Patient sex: M
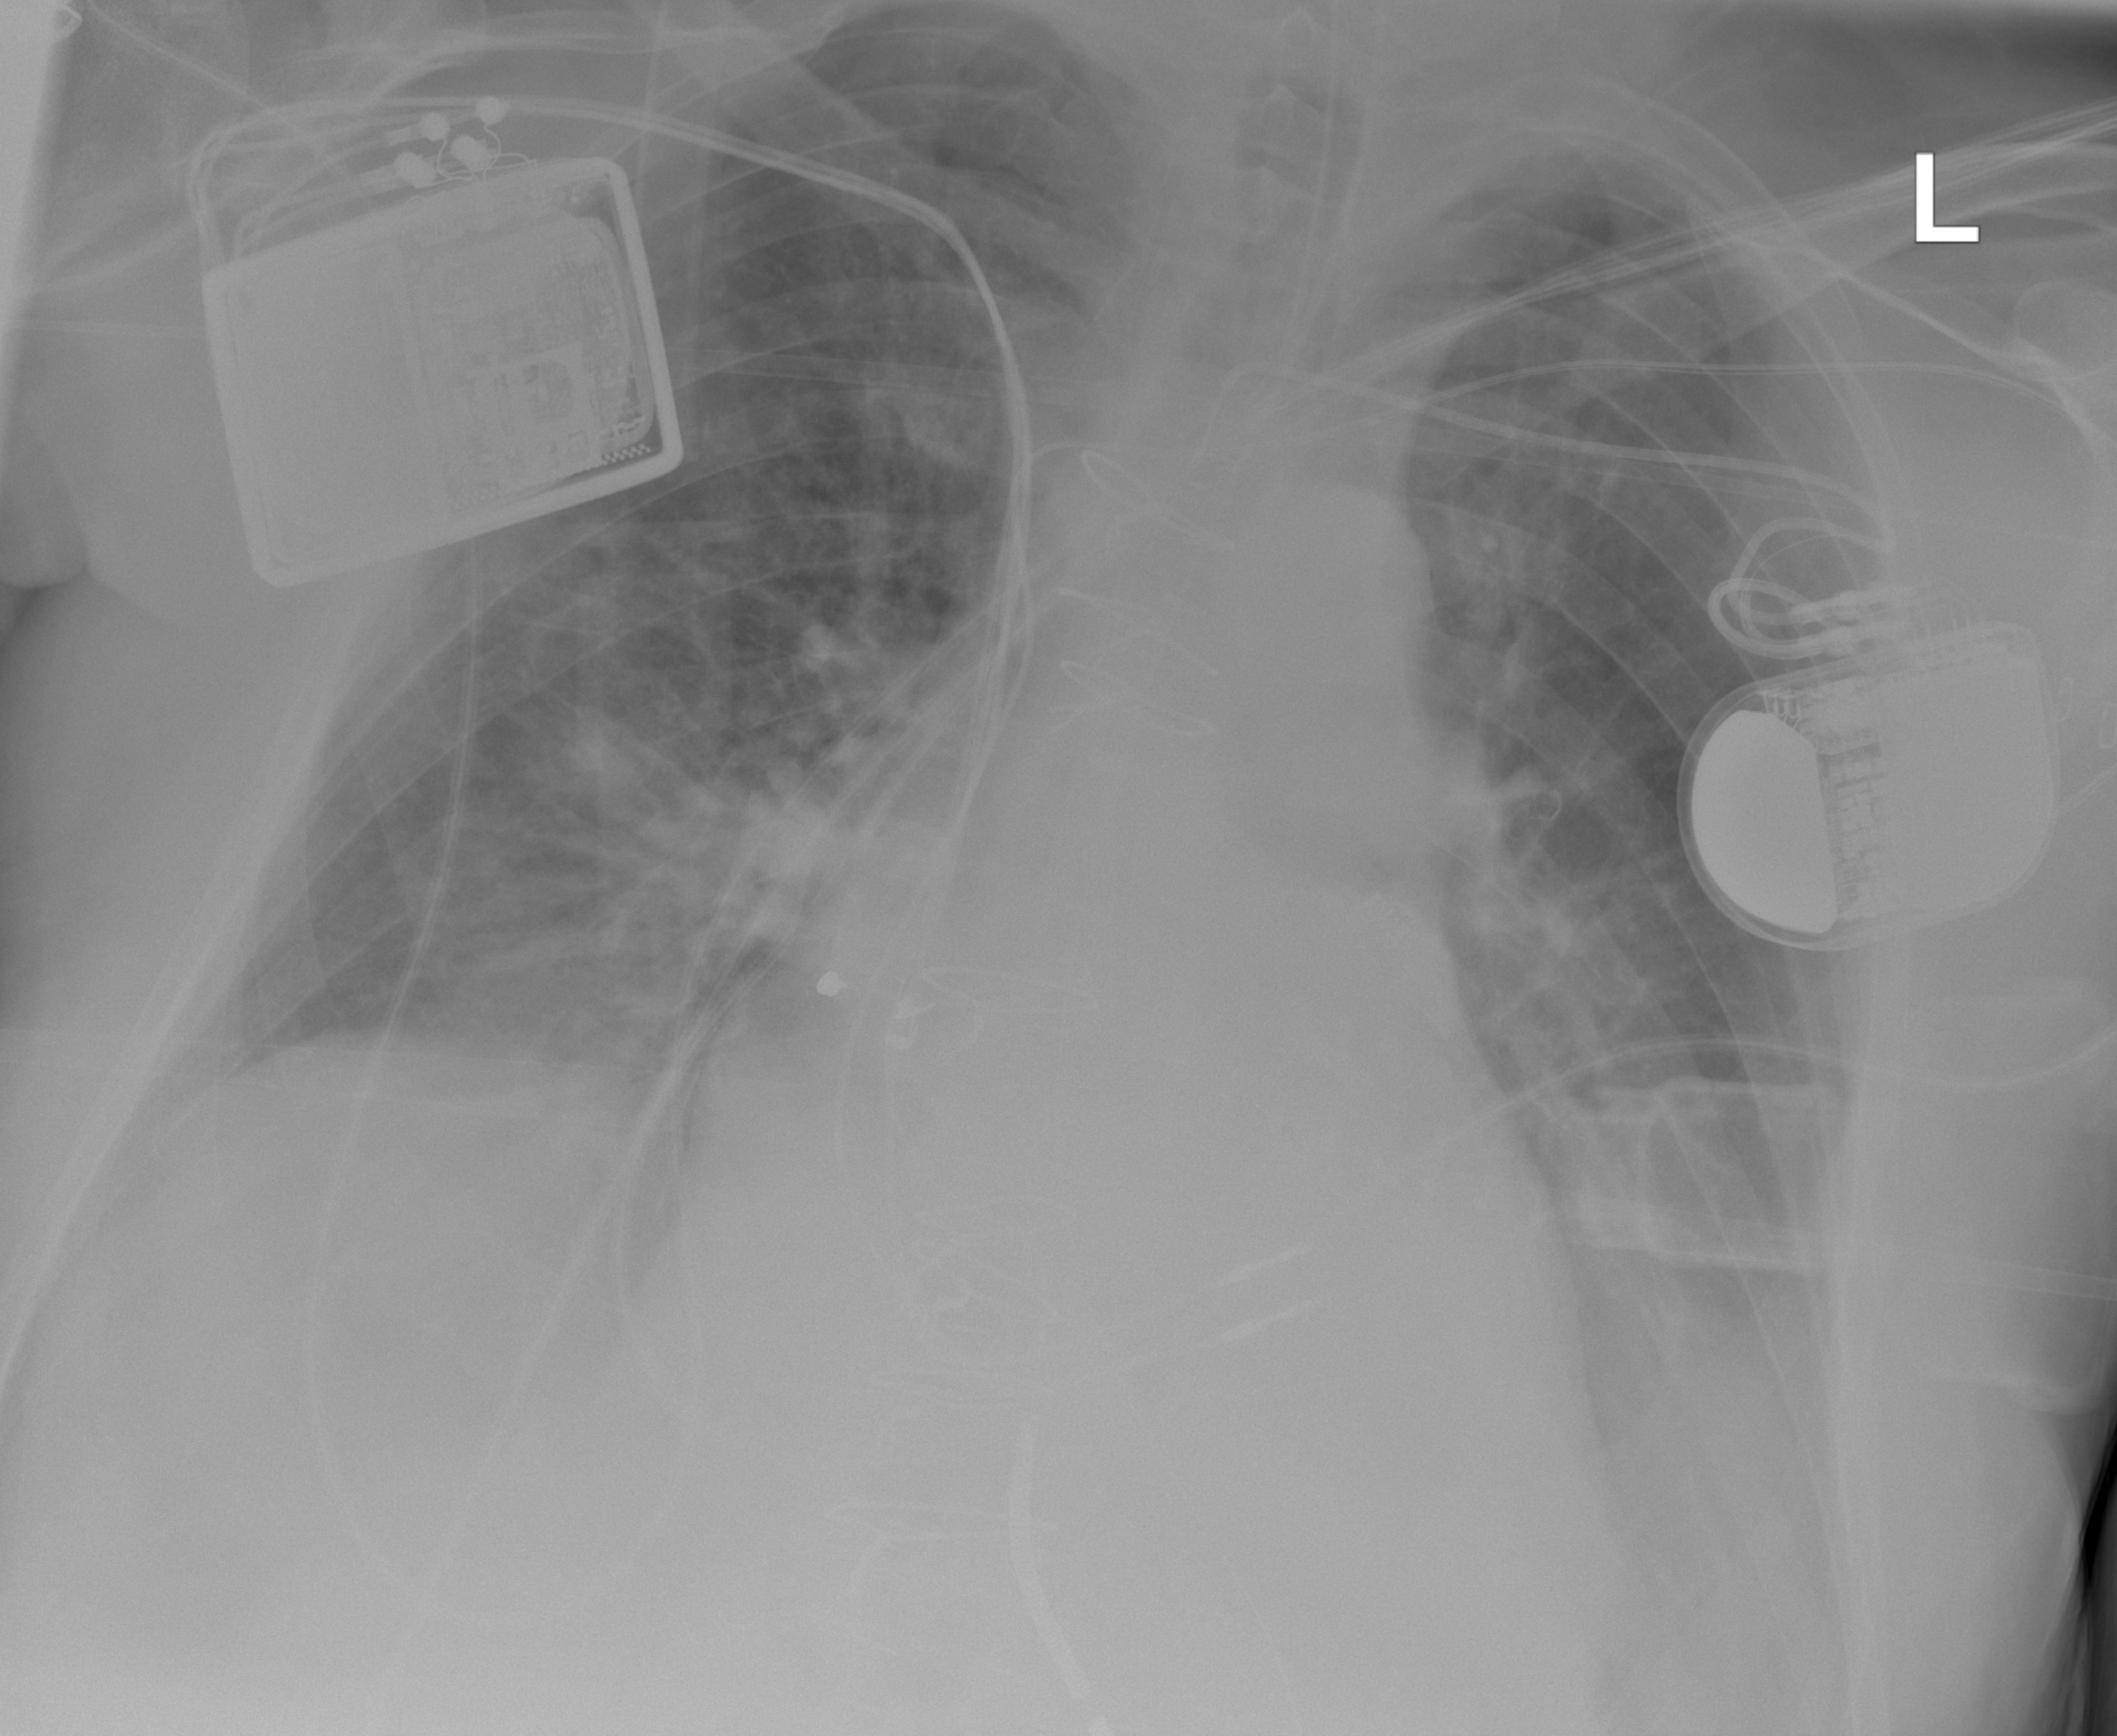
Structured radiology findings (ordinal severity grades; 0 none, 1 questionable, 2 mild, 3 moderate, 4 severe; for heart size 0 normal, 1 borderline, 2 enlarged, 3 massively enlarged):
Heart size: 1
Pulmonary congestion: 0
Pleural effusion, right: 2
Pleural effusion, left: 2
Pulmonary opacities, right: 2
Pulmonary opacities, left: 0
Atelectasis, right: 0
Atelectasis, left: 0